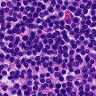
Metastatic tissue present: no